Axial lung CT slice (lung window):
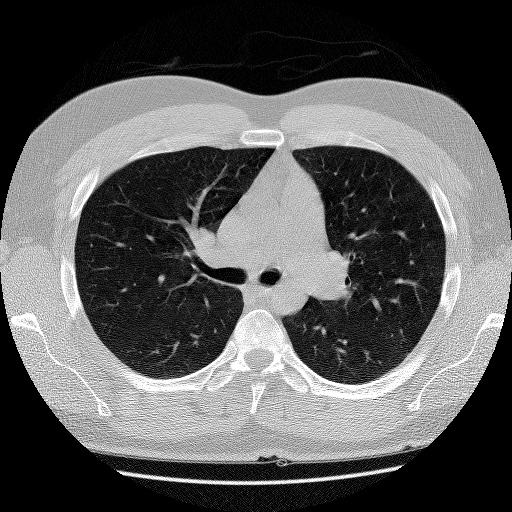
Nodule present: no